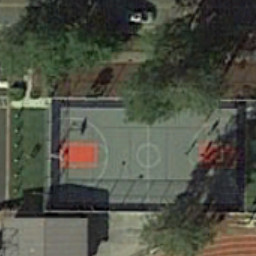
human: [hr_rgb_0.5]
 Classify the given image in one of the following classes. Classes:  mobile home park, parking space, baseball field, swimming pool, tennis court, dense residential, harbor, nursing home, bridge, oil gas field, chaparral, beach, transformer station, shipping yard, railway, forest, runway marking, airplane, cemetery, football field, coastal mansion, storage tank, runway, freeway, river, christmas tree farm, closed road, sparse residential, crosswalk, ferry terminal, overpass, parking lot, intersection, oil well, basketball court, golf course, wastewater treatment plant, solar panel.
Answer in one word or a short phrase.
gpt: basketball court